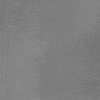
Atmospheric dust classification: dusty